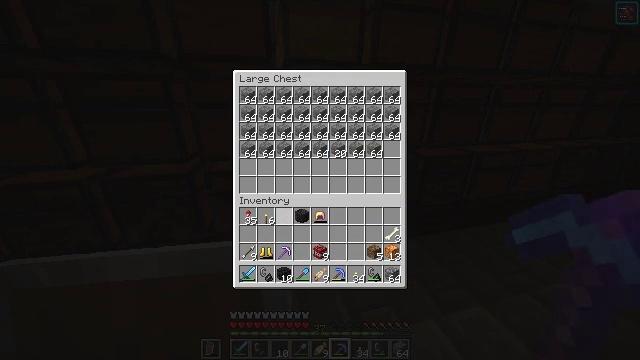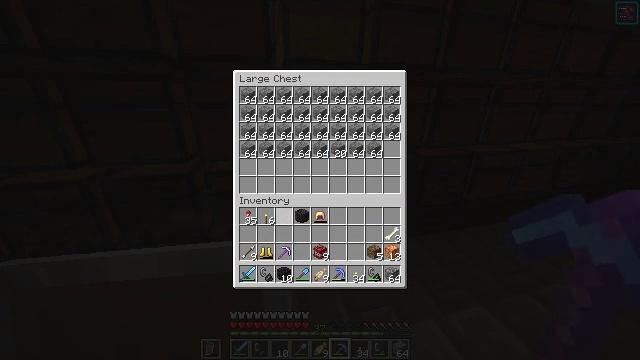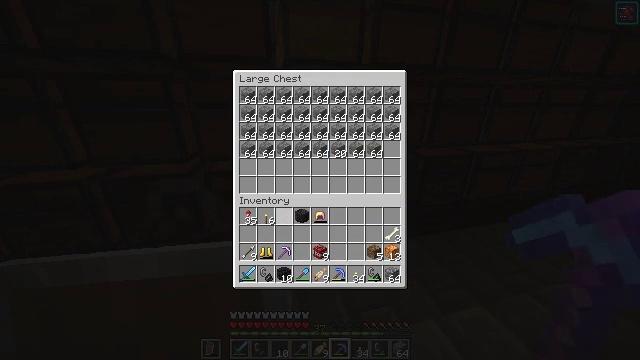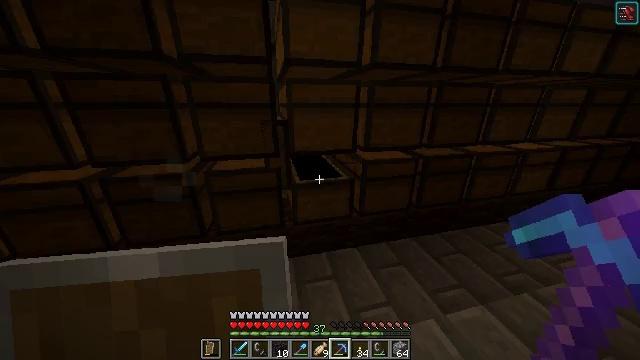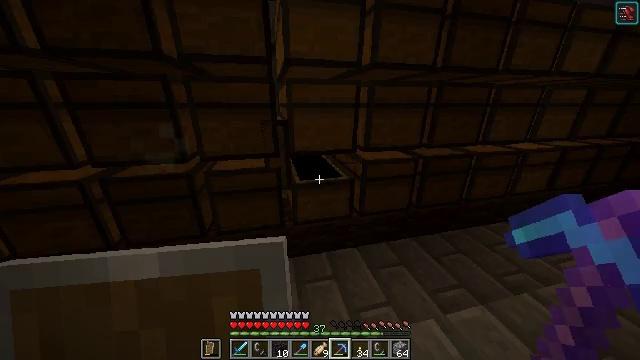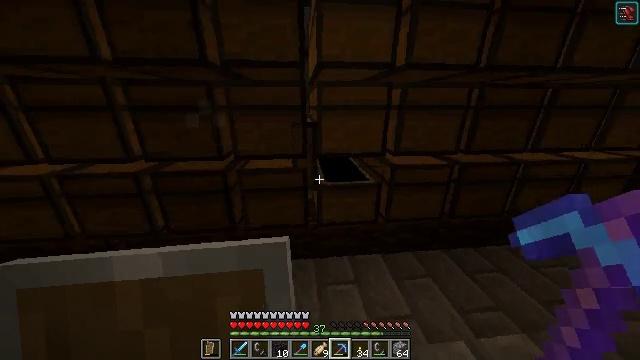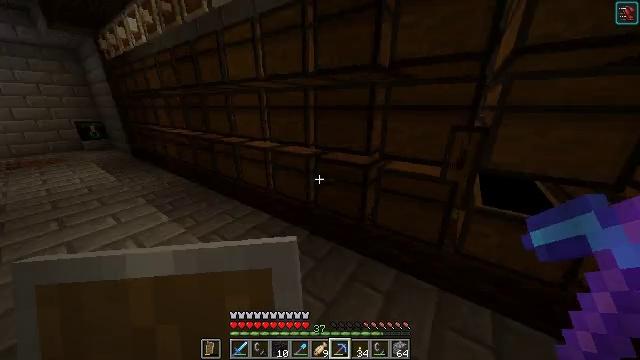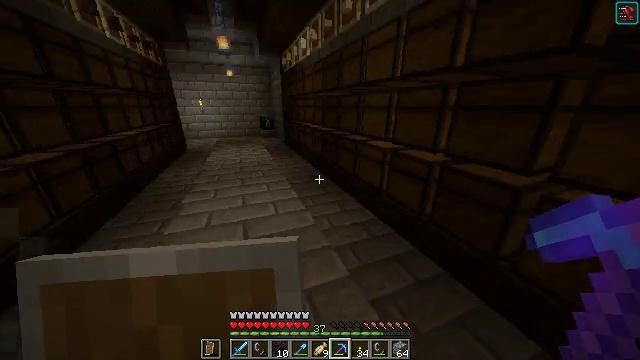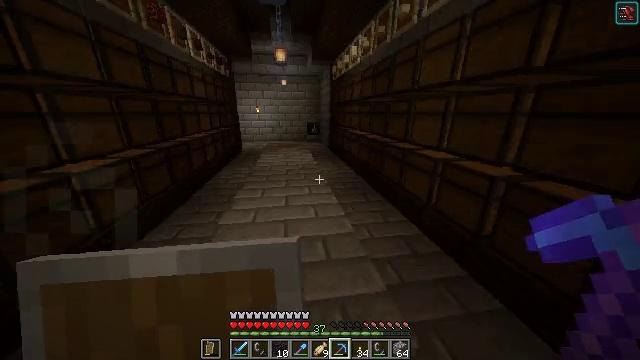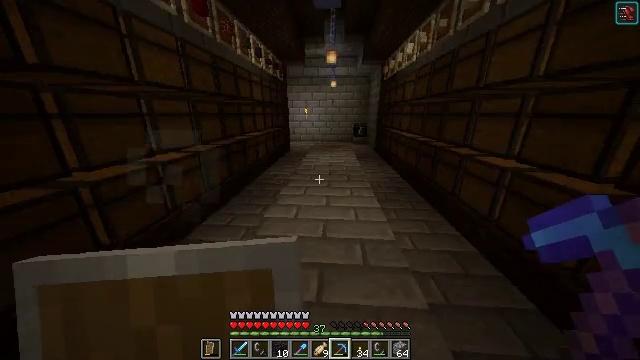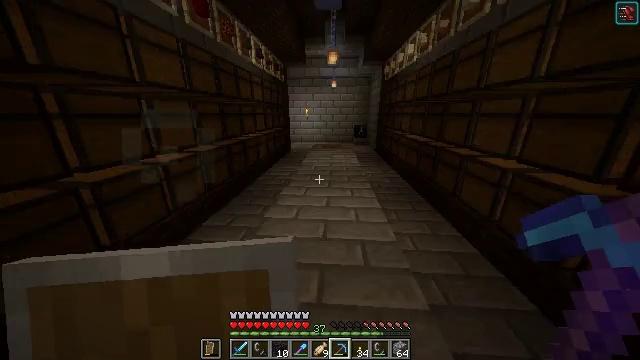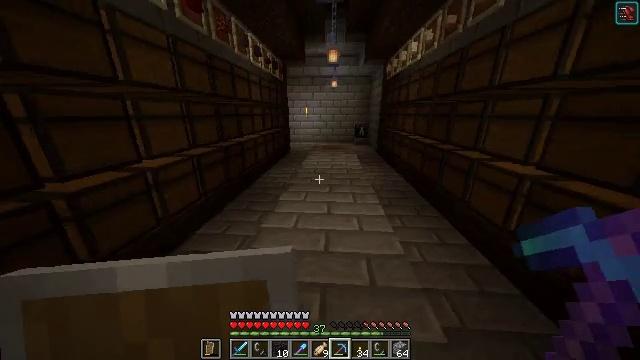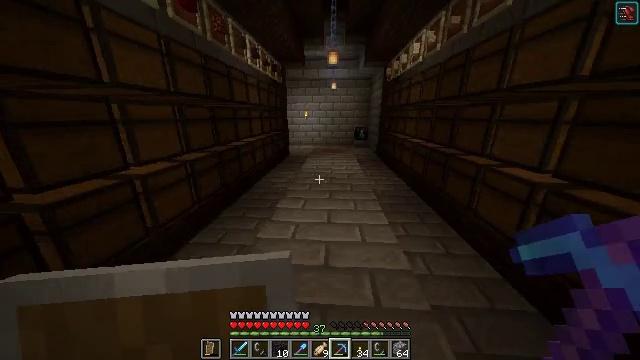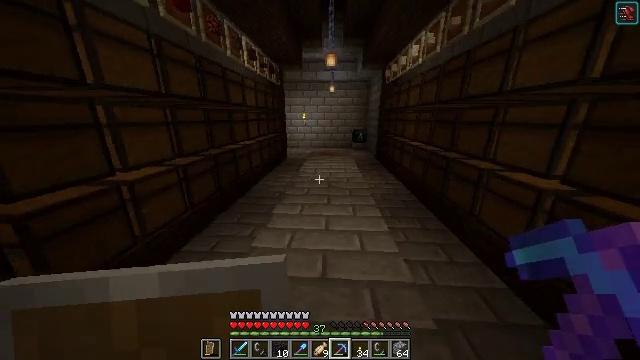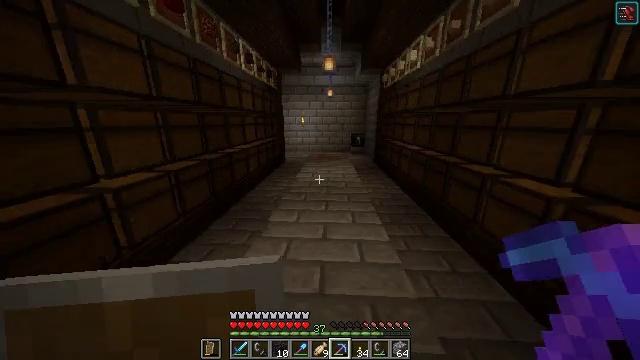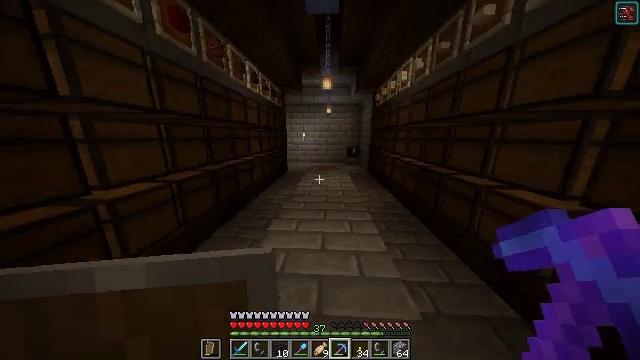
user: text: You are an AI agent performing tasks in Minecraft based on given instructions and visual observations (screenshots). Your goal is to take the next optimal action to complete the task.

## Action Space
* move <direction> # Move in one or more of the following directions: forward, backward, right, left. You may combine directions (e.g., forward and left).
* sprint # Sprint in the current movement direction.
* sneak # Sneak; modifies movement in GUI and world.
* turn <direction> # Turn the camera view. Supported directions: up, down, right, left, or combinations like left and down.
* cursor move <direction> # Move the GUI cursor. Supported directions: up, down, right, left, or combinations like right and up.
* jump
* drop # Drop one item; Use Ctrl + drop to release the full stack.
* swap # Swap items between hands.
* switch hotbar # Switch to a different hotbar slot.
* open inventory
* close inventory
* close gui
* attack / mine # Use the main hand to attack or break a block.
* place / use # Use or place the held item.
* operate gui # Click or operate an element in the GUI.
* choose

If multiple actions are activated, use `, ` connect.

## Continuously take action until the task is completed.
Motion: motion action
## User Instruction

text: Collect crimson fungus as a resource.
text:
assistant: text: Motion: sneak
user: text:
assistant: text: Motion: no_op
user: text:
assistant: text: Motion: no_op
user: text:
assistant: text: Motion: close gui
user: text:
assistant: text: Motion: turn left
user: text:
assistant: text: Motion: turn left
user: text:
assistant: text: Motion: turn left
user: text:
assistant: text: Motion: turn left and up
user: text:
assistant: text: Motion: turn left
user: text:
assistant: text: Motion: move forward
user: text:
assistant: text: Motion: move forward
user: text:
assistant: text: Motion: no_op
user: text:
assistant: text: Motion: move forward
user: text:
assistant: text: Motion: move forward
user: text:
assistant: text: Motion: move forward, turn up
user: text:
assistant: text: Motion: move forward, turn up
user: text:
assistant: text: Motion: move forward
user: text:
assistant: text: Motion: move forward, turn down
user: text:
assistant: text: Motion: move forward
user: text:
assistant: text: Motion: move forward, jump
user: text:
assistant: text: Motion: move forward, jump
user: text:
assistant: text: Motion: move forward, jump
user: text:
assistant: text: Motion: move forward, turn left
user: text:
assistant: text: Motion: move forward
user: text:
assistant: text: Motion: move forward, turn left
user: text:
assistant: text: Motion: move forward, turn left
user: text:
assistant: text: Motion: move forward
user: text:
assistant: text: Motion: move forward
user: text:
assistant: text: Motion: move forward, turn left
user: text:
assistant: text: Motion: move forward, turn left